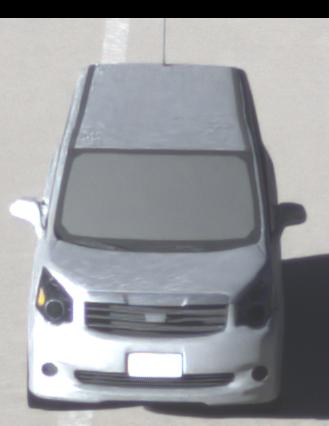
Make: Toyota
Model: Noah
Detailed model: Voxy R70G
Model produced from: 2007
Model produced until: 2013
Doors: 5
Color: white
Road condition: dry road
Daytime: morning or afternoon
Contrast: medium contrast